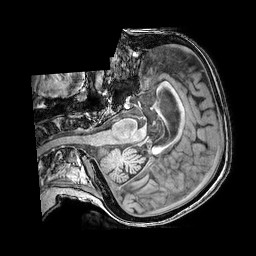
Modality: T1w
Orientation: axial
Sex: female
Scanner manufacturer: philips
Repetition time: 0.008333 s
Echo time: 0.00385 s